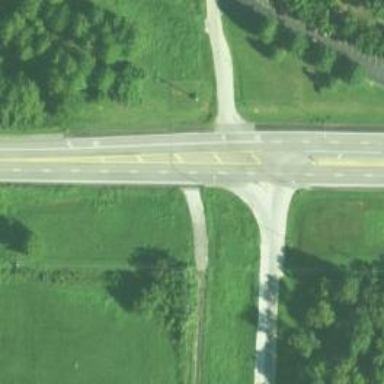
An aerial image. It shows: Asphalt road with primary link designation.